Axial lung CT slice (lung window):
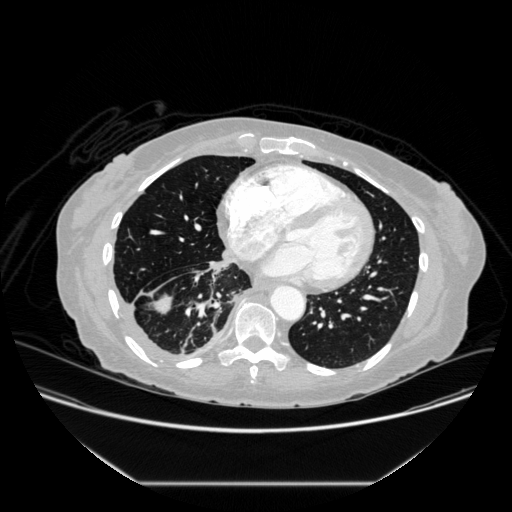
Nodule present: no